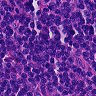
Metastatic tissue present: no